Question: What is the result of this measurement?
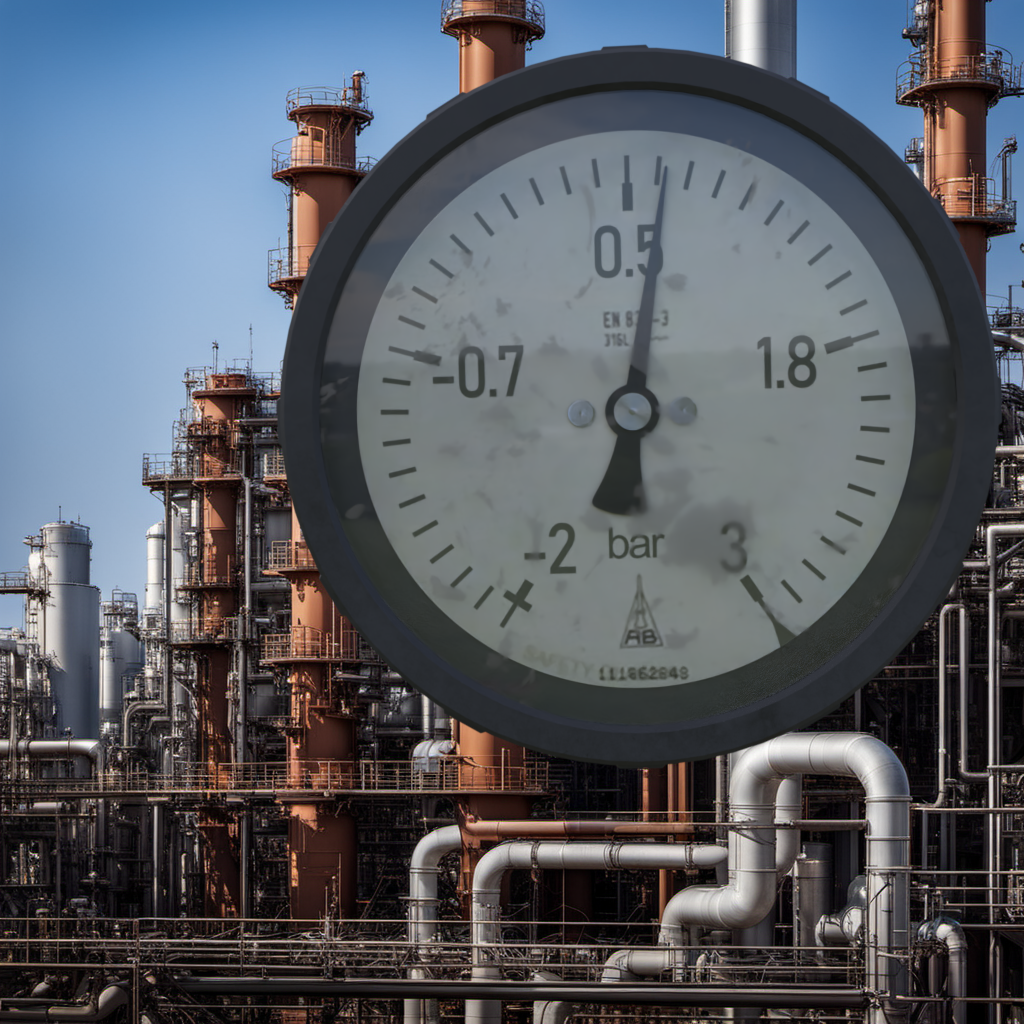
Answer: The result is 0.66
Question: What is the range of this measurement?
Answer: The range is from -2 to 3
Question: What is the minimum and maximum value of this measurement?
Answer: The minimum value is -2 and the maximum value is 3